Field crop: maize
Growth stage: 2
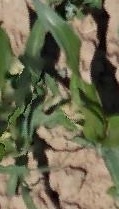
Species: maize